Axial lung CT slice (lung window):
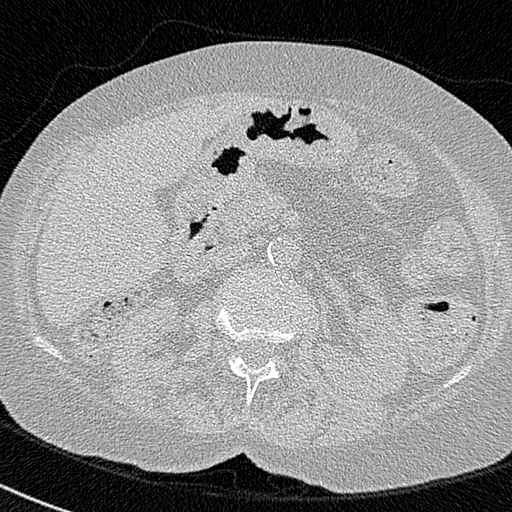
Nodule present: no